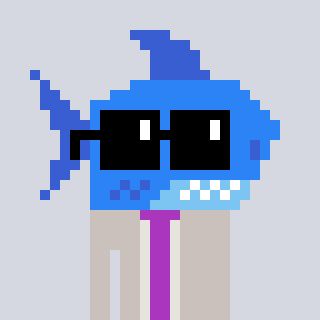
a pixel art character with square black sunglasses, a shark-shaped head and a foggrey-colored body on a cool background